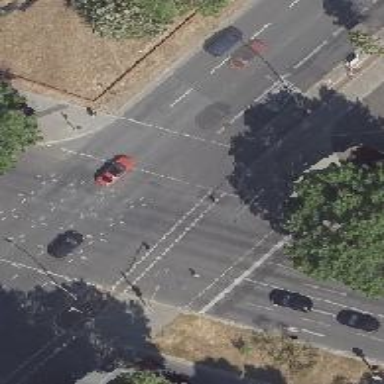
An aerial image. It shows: Road crossing with traffic signals.